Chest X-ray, PA view. Patient: 49 years old, sex M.
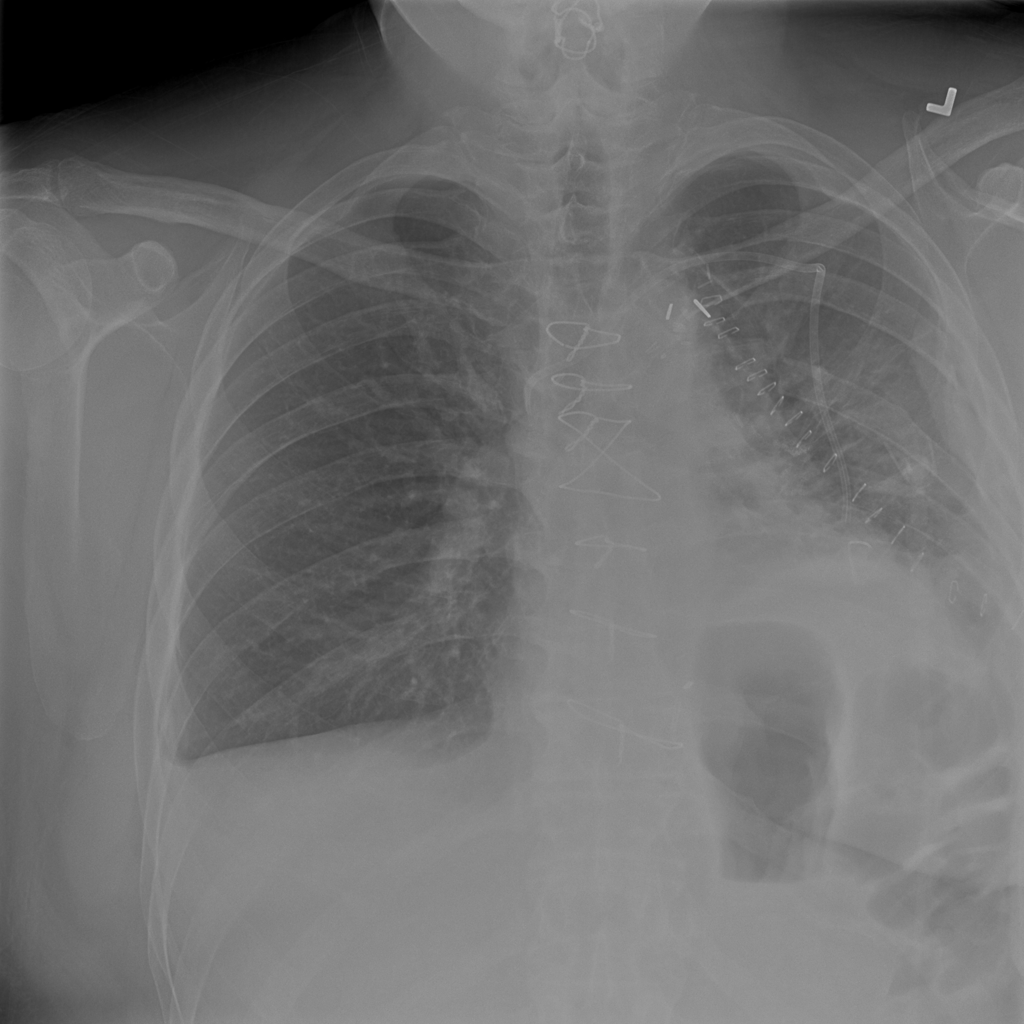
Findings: No Finding